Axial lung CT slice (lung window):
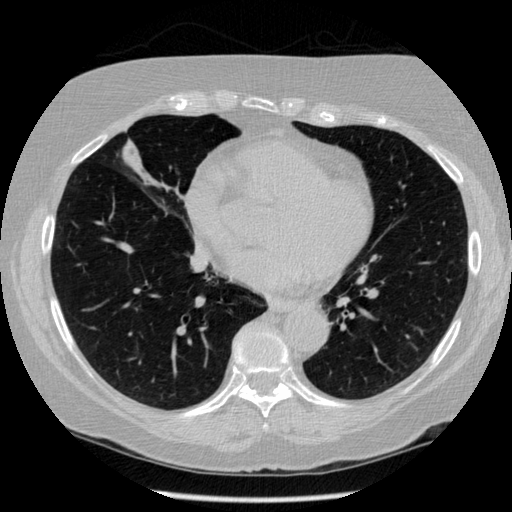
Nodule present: yes
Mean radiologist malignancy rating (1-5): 3